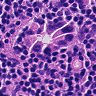
Metastatic tissue present: yes